Interaction volume radius: 10 \u00c5
Interaction volume height: 35 \u00c5
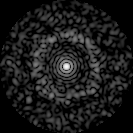
Disorder parameter: 0.8192